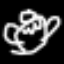
Label: angel